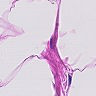
Metastatic tissue present: no